Question: How to write left subscript and superscript preserving correct syntax of MathML? I mean something like this:

Thanks for the hints.
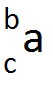
Answer: Use '<mmultiscripts>' - see <URL> for details. In your case, it's:
'''
<mmultiscripts>
<mi>a</mi>
<mprescripts/> <mi>c</mi> <mi>b</mi>
</mmultiscripts>
'''